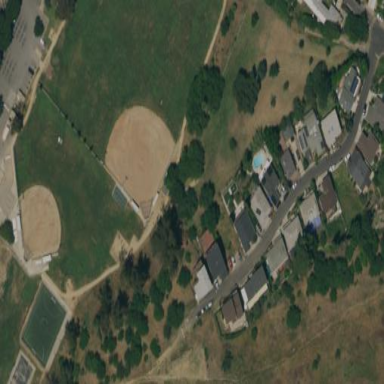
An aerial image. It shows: Baseball pitch for leisure land.